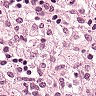
Metastatic tissue present: no